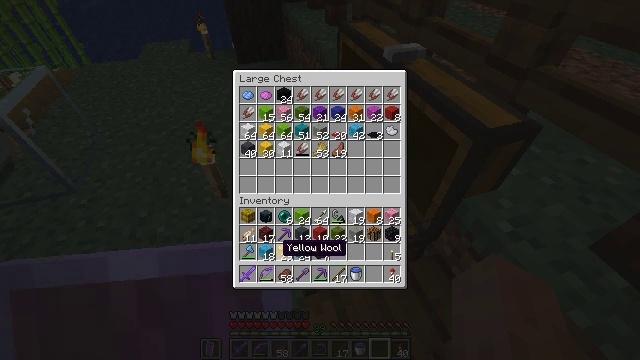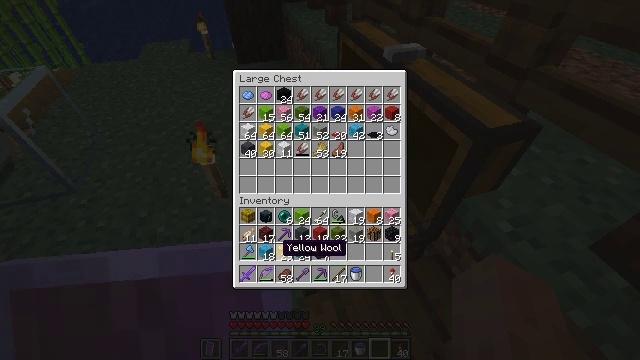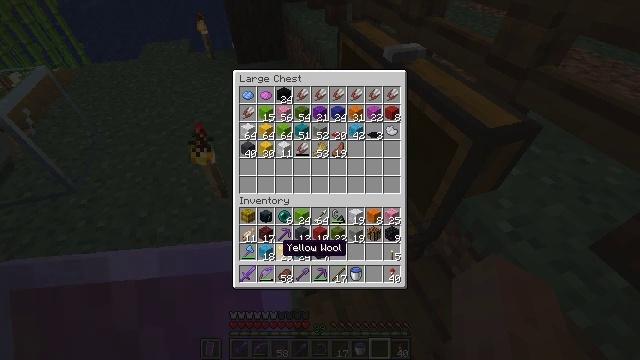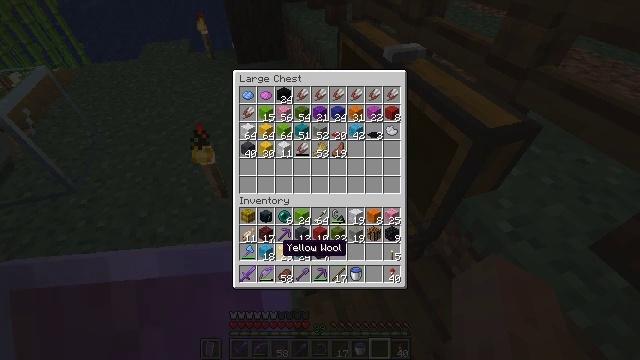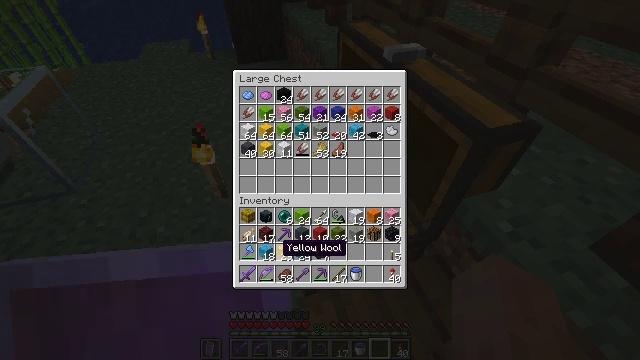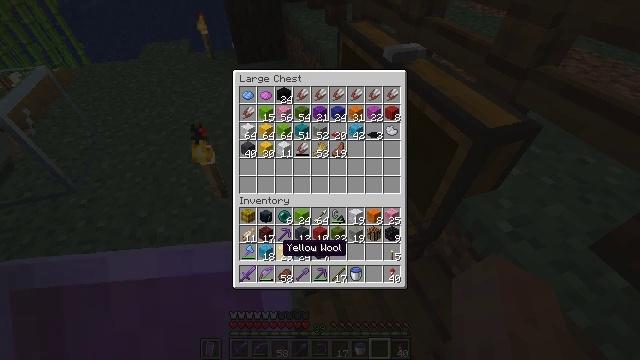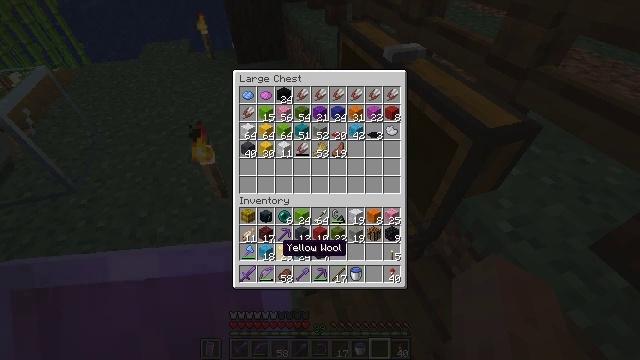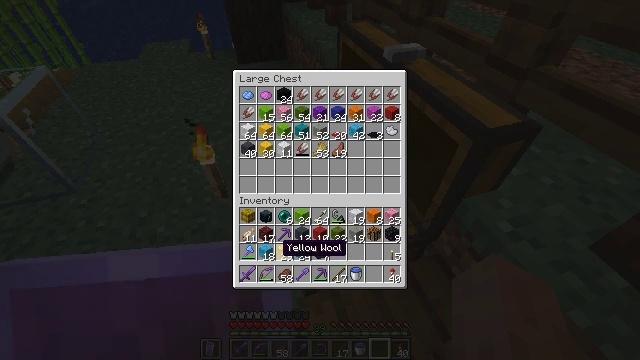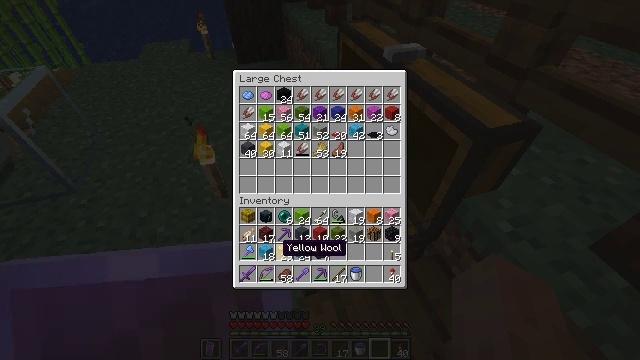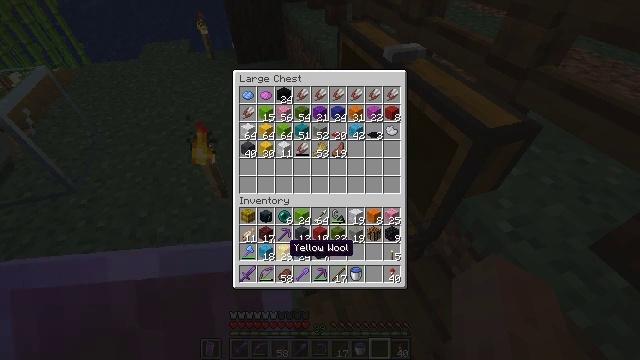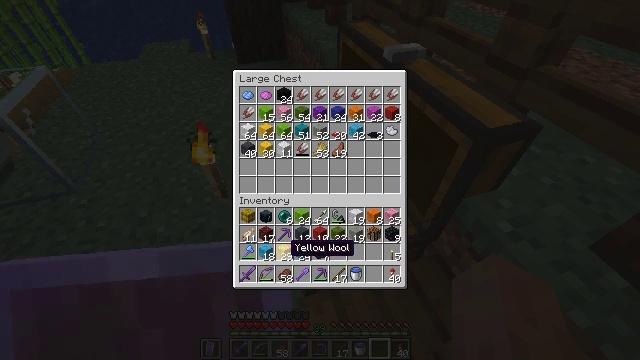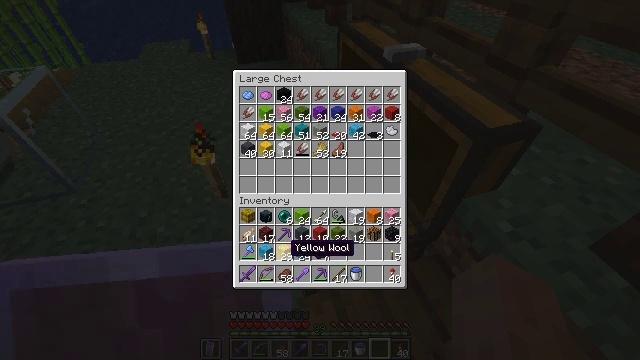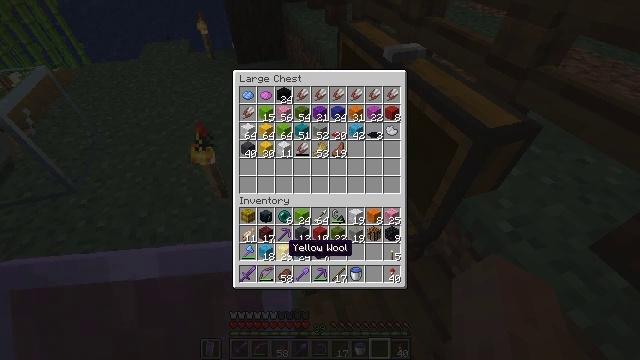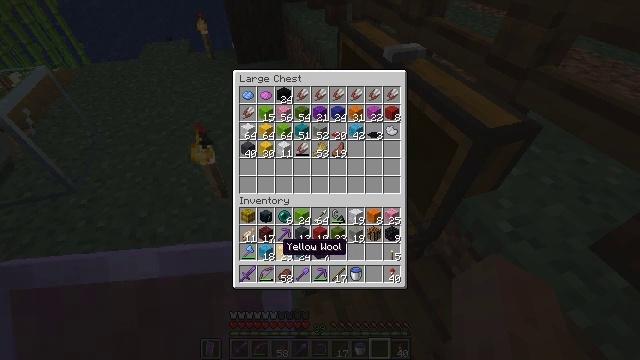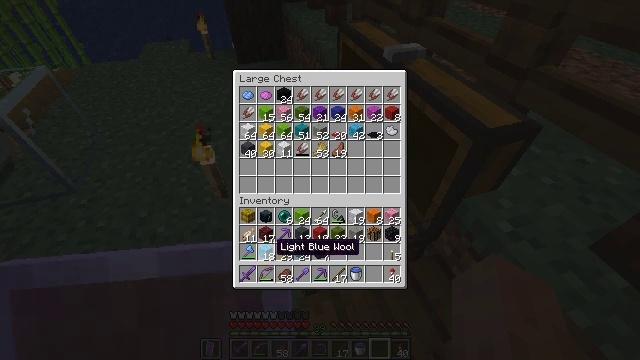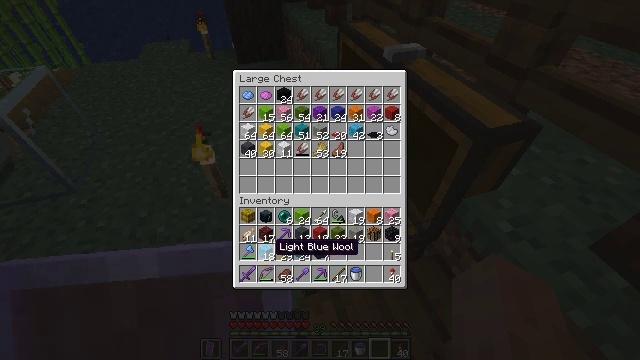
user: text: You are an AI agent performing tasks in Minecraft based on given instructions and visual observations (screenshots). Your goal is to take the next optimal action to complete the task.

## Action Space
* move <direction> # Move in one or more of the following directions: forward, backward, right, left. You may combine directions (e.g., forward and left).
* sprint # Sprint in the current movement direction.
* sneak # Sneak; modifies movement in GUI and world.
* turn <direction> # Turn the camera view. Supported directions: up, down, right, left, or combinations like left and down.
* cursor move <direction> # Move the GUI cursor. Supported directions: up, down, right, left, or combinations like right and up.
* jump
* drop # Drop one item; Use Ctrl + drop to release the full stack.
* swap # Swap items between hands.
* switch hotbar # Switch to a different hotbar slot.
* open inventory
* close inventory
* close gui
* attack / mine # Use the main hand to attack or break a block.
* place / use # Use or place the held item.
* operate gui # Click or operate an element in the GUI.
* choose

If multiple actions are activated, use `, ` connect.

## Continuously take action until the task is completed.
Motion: motion action
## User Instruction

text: craft item cyan carpet
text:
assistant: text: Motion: sneak
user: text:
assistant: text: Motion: sneak
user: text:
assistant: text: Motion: sneak
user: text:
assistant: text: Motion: sneak
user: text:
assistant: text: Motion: sneak
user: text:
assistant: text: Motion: sneak
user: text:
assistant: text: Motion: sneak
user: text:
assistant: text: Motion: sneak
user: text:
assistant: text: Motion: sneak, turn right
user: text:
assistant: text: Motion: sneak
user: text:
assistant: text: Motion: sneak
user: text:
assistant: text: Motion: sneak
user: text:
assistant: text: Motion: sneak
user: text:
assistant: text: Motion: sneak
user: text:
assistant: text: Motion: sneak
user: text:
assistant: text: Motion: sneak
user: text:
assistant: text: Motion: sneak
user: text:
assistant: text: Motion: sneak
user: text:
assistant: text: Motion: sneak
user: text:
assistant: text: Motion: sneak
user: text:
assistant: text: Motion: sneak, attack / mine
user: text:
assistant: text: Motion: sneak, attack / mine
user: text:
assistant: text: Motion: sneak, attack / mine
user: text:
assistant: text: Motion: sneak, attack / mine
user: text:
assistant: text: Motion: sneak
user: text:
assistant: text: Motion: sneak
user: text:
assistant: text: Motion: sneak
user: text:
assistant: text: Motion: sneak
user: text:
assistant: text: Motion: sneak, turn right
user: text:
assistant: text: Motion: sneak, turn right